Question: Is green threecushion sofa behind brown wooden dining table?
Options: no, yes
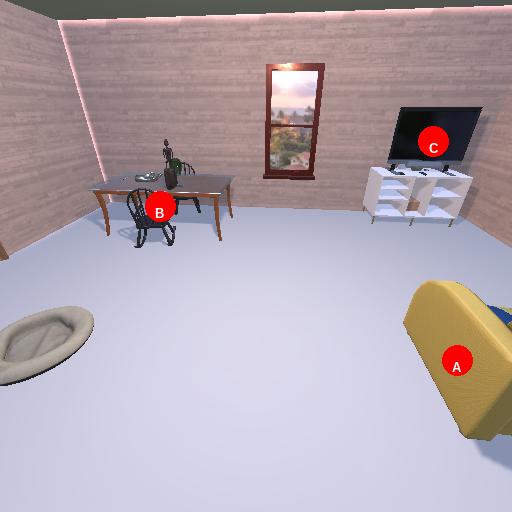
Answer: no